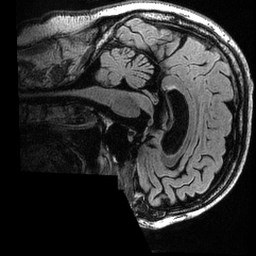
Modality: T2w
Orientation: sagittal
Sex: male
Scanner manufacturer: ge
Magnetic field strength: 3 T
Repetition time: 6 s
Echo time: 0.1295 s